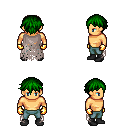
a pixel art fantasy rpg character, male body template, human, tanned skin, gray tattered cape, teal pants, green short bangs hairstyle, gold gloves, black shoes, four views (front, back, left, right), 2x2 character sprite sheet, small pixel art, hard edges, no anti-aliasing